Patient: sex F, age 71
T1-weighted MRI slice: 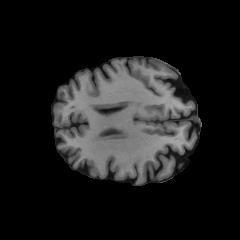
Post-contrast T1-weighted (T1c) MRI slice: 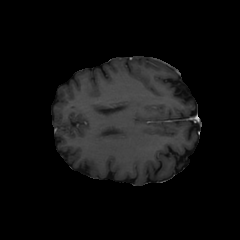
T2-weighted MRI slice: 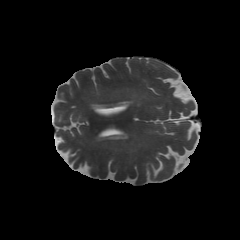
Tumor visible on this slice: no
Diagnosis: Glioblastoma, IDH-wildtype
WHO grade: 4